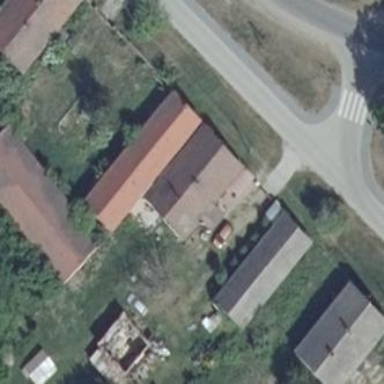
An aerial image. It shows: Residential building.